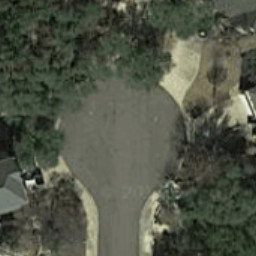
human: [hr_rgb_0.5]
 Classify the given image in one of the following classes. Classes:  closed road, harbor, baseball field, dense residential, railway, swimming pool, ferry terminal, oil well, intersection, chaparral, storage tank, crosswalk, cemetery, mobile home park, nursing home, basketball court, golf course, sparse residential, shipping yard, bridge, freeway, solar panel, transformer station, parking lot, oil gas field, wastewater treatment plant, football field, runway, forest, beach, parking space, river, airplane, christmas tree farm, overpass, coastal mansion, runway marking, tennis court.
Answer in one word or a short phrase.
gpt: closed road